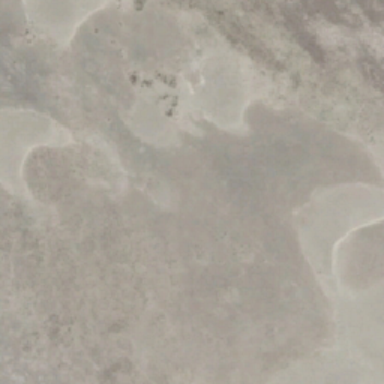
The sand in the desert looks calm .